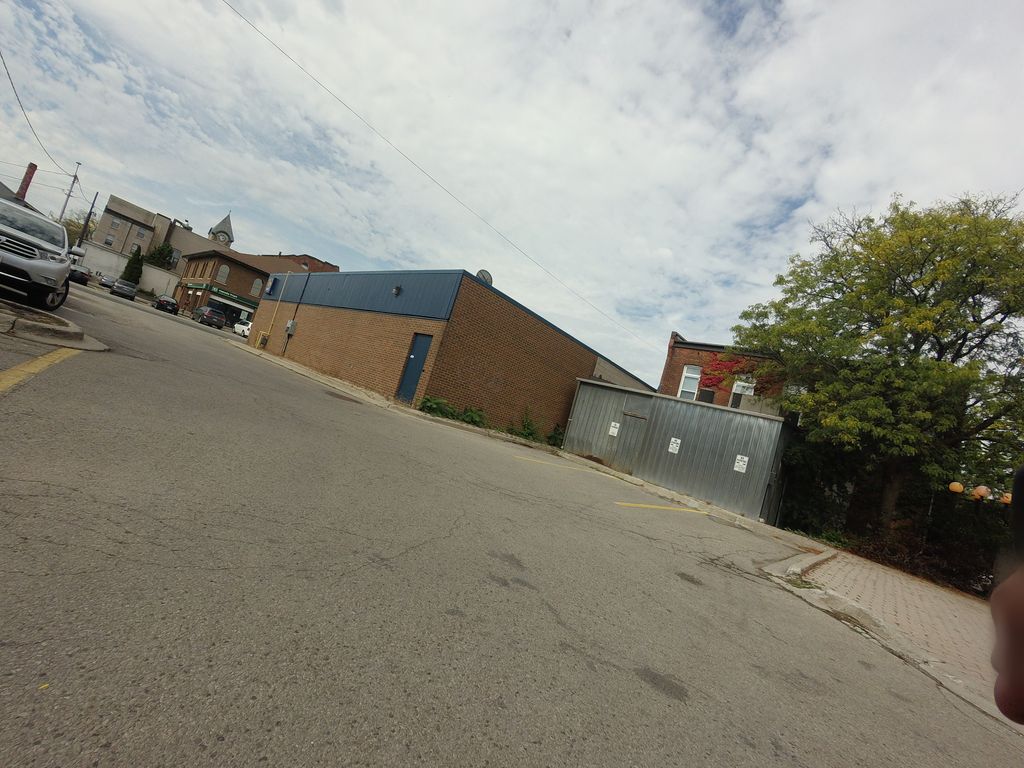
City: hamilton